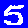
Digit: 5